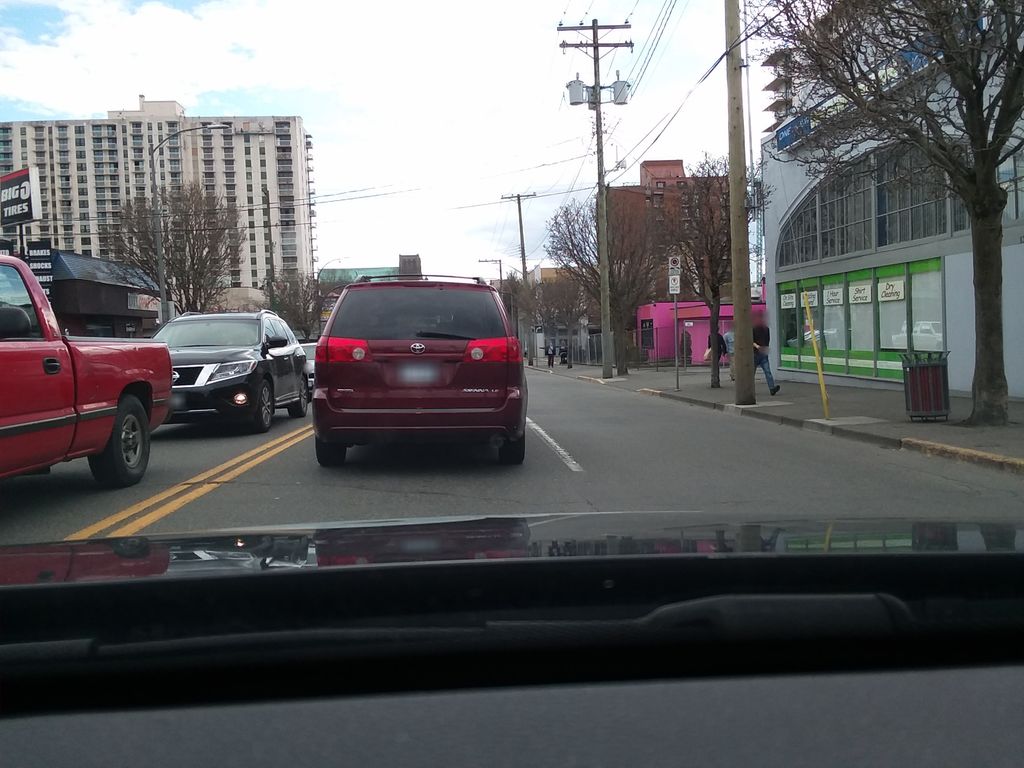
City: victoria